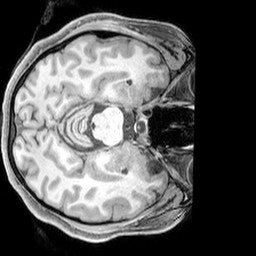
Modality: T1w
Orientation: axial
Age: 27
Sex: female
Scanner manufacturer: siemens
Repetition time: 2.3 s
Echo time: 0.00226 s